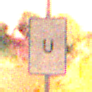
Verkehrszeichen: AnkuendigungOderFortsetzungUmleitungOhnePfeilsymbol
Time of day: Night
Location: Outdoor (Nature)
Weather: Clear
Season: NotSpecified
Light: Natural